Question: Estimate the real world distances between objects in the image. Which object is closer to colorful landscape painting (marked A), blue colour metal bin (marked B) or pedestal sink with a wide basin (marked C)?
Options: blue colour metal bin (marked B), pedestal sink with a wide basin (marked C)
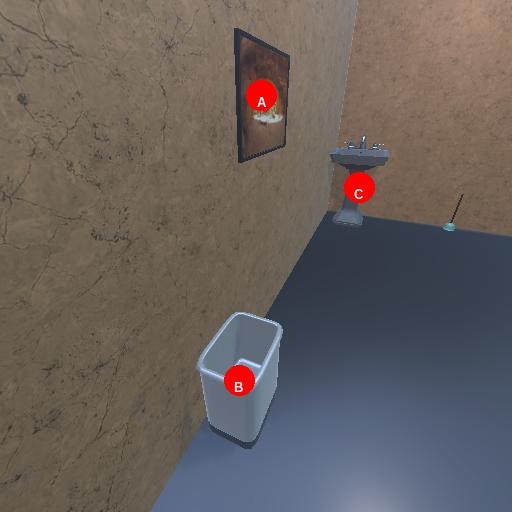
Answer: blue colour metal bin (marked B)